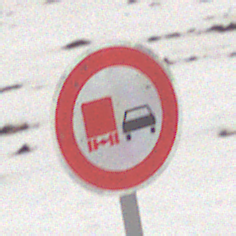
Verkehrszeichen: UeberholverbotKraftfahrzeuge
Umgebung: Outdoor, Nature
Tageszeit: MorningAfternoon
Wetter: Overcast
Licht: Natural
Jahreszeit: Winter
Kontrast: LowContrast